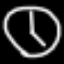
Label: clock